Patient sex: F
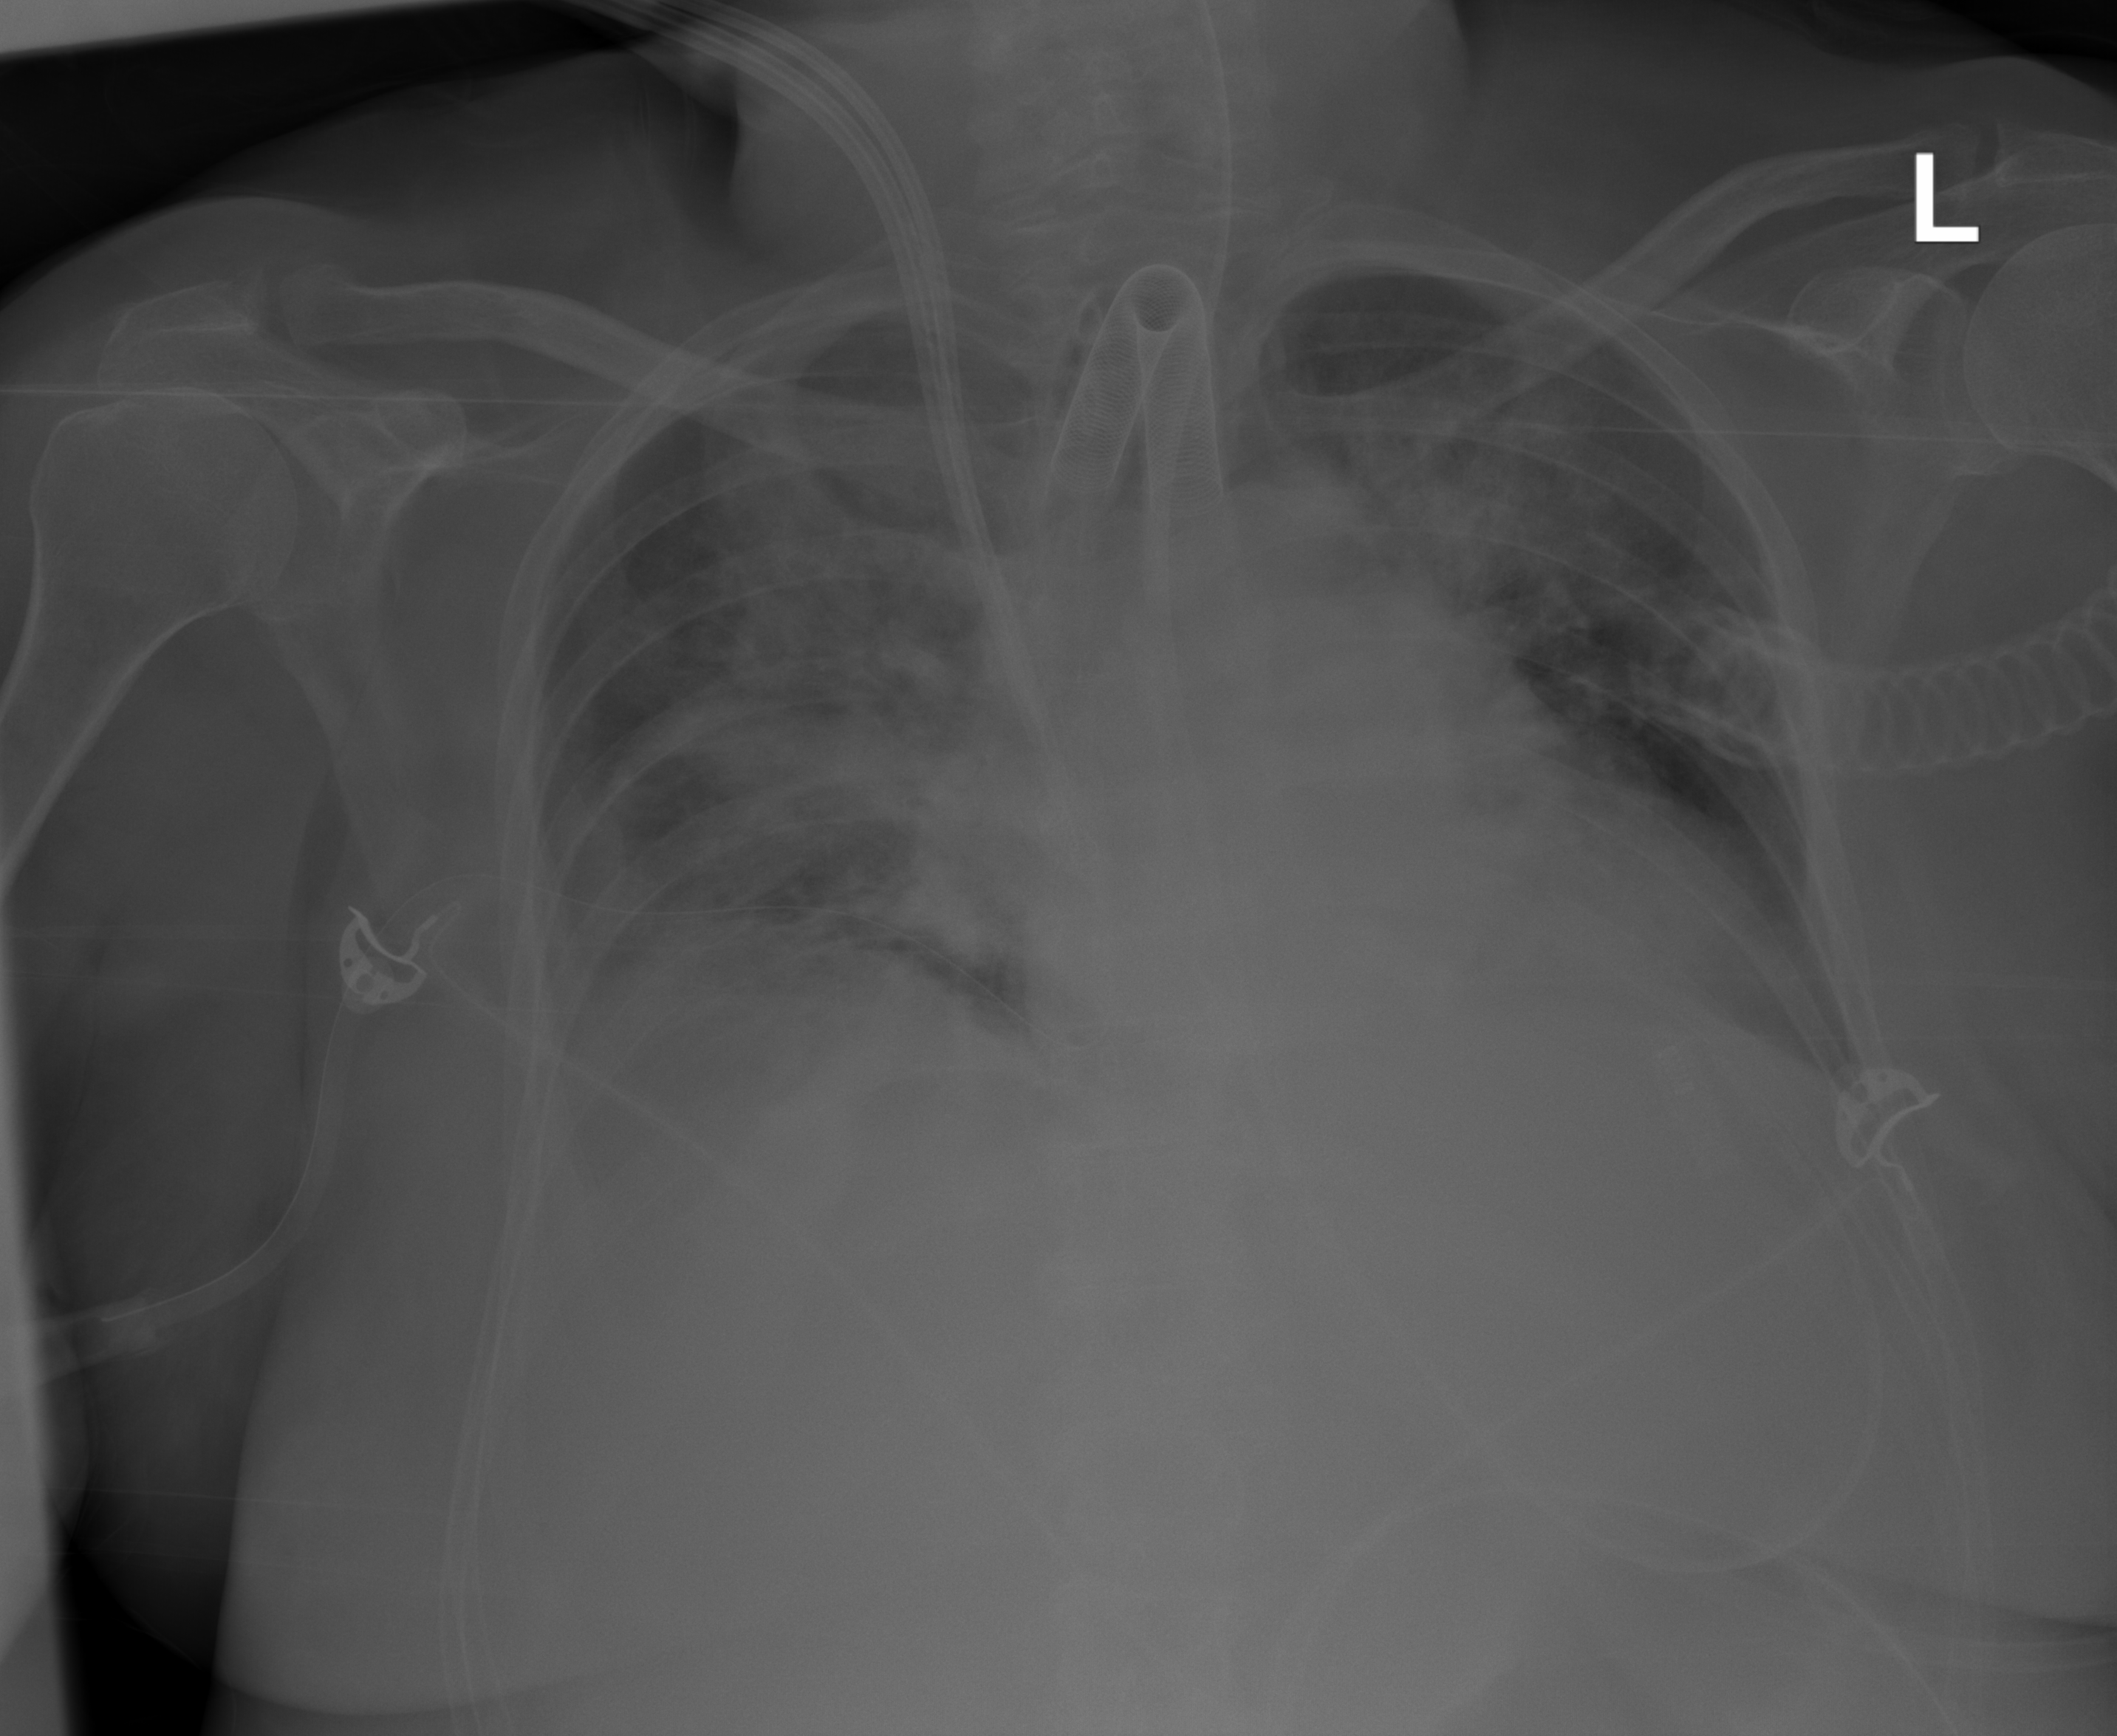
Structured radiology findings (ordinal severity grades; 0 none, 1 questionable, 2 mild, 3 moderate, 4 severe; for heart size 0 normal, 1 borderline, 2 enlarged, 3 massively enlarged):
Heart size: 2
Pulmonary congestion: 2
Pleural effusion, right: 2
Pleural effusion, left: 2
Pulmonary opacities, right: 3
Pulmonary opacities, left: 2
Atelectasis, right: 2
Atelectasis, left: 1